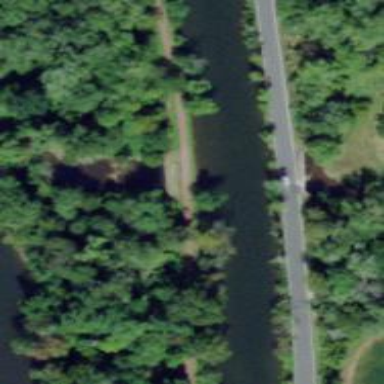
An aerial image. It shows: Cycleway bridge with embankment.